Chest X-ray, PA view. Patient: 31 years old, sex F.
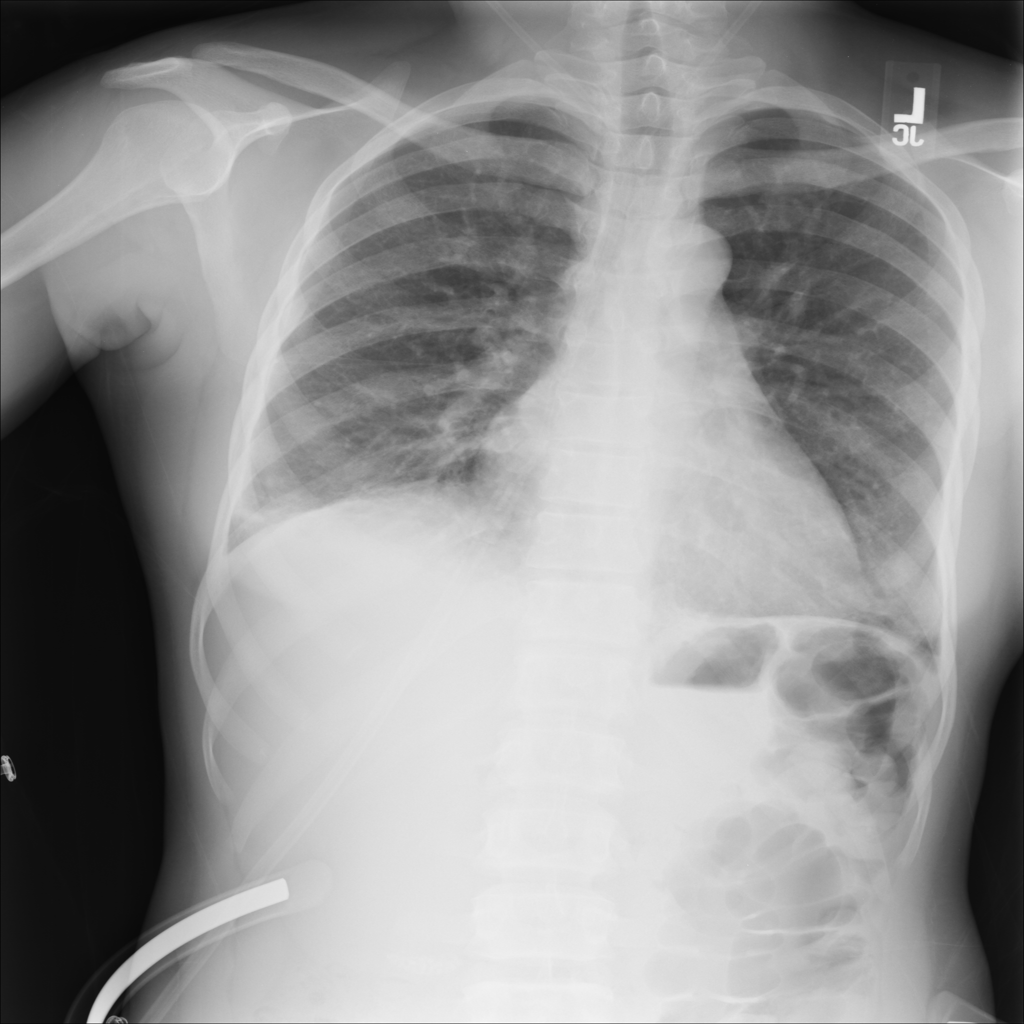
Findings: Atelectasis, Cardiomegaly, Consolidation, Infiltration